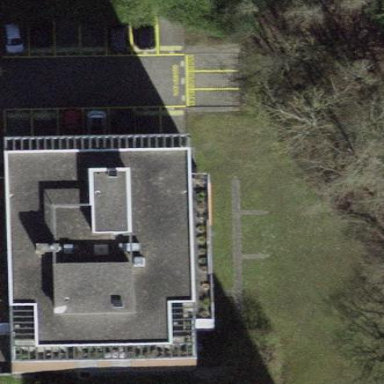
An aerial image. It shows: Flat-roofed building.